Question: How does one create this?

If you try using a Toolbar and you have inflated MenuItems you'll quickly find out that your Toolbar layout will shrink in width so it does not overlay the MenuItems.
The only thing that comes to mind is inflating a layout and adding it to the Window as an overlay that sits on top of the ActionBar. Remember, this is not a problem if you do not need to inflate MenuItems in your Toolbar/ActionBar as then you are given the full width to occupy.
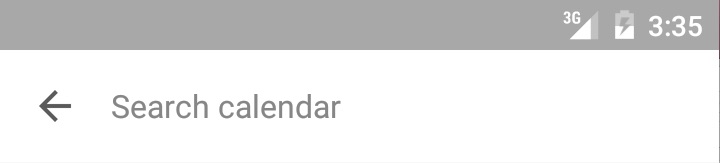
Answer: So I went with the route of adding my view as an overlay.
'''
/**
* A Material themed search view that should be overlayed on the Toolbar.
*/
public class SearchView extends FrameLayout implements View.onClickListener {
// The search input
private final EditText mSearchEditText;
// The X button to clear the search
private final View mClearSearch;
// Listeners
private onSearchListener mOnSearchListener;
private onSearchCancelListener;
/**
* Interface definition for a callback to be invoked when a search is submitted.
*/
public interface onSearchListener {
void onSearch(String query);
}
/**
* Interface definition for a callback to be invoked when a search is canceled.
*/
public interface onSearchCancelListener {
onCancelSearch();
}
public SearchView(final Context context) {
this(context, null);
}
public SearchView(final Context context, final AttributeSet attrs) {
this(context, attrs, -1);
}
public SearchView(final Context context, final AttributeSet attrs, final int defStyle) {
super(context, attrs, defStyle);
final LayoutInflater factory = LayoutInflater.from(context);
factory.inflate(R.layout.toolbar_searchview, this);
mSearchEditText = (EditText)findViewById(R.id.search_field);
// Show/Hide the "X" button as text is entered/erased
mSearchEditText.addTextChangedListener(new TextWatcher() {
@Override
public void beforeTextChanged(CharSequence s, int start, int count, int after) {}
@Override
public void onTextChanged(CharSequence s, int start, int before, int count) {
toggleClearSearchButton(s);
}
@Override
public void afterTextChanged(Editable s) {}
});
// Add listeners for "Enter" or "Search" key events
mSearchEditText.setOnKeyListener(new OnKeyListener() {
@Override
public boolean onKey(View v, int keyCode, KeyEvent event) {
// Allow "Enter" key on hardware keyboard or "Search" key on soft-input to submit
if ((event.getAction() == KeyEvent.ACTION_UP) &&
(keyCode == KeyEvent.KEYCODE_ENTER ||
keyCode == KeyEvent.KEYCODE_SEARCH)) {
final String query = getSearchQuery();
// Do nothing if query is empty
if (!TextUtils.isEmpty(query) && mOnSearchListener != null) {
mOnSearchListener.onSearch(query);
}
return true;
}
return false;
}
});
findViewById(R.id.cancel_search).setOnClickListener(this);
mClearSearch = findViewById(R.id.clear_search);
mClearSearch.setOnClickListener(this);
// Hide this view until we're ready to show it
setVisibility(View.GONE);
setBackgroundColor(Color.WHITE);
}
/**
* Register a callback to be invoked which a search is submitted.
*
* @param l the callback that will run
*/
public void setOnSearchListener(final onSearchListener l) {
mOnSearchListener = l;
}
/**
* Register a callback to be invoked which a search is canceled.
*
* @param l the callback that will run
*/
public void setOnSearchCancelListener(final onSearchCancelListener l) {
mOnSearchCancelListener = l;
}
/**
* Sets the search query.
*
* @param query the query
*/
public void setSearchQuery(final String query) {
mSearchEditText.setText(query);
toggleClearSearchButton(query);
}
/**
* Returns the search query or null if none entered.
*/
public String getSearchQuery() {
return mSearchEditText.getText() != null ? mSearchEditText.getText().toString() : null;
}
/**
* Returns {@code true} if the search view is visible, {@code false} otherwise.
*/
public boolean isSearchViewVisible() {
return getVisibility() == View.VISIBLE;
}
// Show the SearchView
public void display() {
if (isSearchViewVisible()) return;
setVisibility(View.VISIBLE);
setAlpha(0f);
animate().alpha(1f)
.setDuration(200);
}
// Hide the SearchView
public void hide() {
if (!isSearchViewVisible()) return;
clearSearch();
animate().alpha(0f)
.setDuration(200);
// Delay hiding view until animation is complete
postDelayed(new Runnable() {
@Override
public void run() {
setVisibility(View.GONE);
}
}, 200);
}
// LayoutParams for this overlay
public static WindowManager.LayoutParams getSearchViewLayoutParams(final Activity activity) {
final Rect rect = new Rect();
final Window window = activity.getWindow();
window.getDecorView().getWindowVisibleDisplayFrame(rect);
final int statusBarHeight = rect.top;
final TypedArray actionBarSize = activity.getTheme().obtainStyledAttributes(
new int[] {R.attr.actionBarSize});
final int actionBarHeight = actionBarSize.getDimensionPixelSize(0, 0);
actionBarSize.recycle();
final WindowManager.LayoutParams params = new WindowManager.LayoutParams(
rect.right /* This ensures we don't go under the navigation bar in landscape */,
actionBarHeight,
WindowManager.LayoutParams.TYPE_APPLICATION_PANEL,
/* Allow touches to views outside of overlay */
WindowManager.LayoutParams.FLAG_NOT_TOUCH_MODAL,
PixelFormat.TRANSLUCENT);
params.gravity = Gravity.TOP | Gravity.START;
params.x = 0;
params.y = statusBarHeight;
return params;
}
private void toggleClearSearchButton(final CharSequence query) {
mClearSearch.setVisibility(!TextUtils.isEmpty(query) ? View.VISIBLE : View.INVISIBLE);
}
private void clearSearch() {
mSearchEditText.setText("");
mClearSearch.setVisibility(View.INVISIBLE);
}
private void onCancelSearch() {
// Default is to hide this view unless an onSearchCancelListener is available
if (mOnSearchCancelListener != null) {
mOnSearchCancelListener.onCancelSearch();
} else {
hide();
}
}
@Override
public boolean dispatchKeyEvent(@NotNull final KeyEvent event) {
// Handle "Back" key presses
if (event.getAction() == KeyEvent.ACTION_UP &&
event.getKeyCode() == KeyEvent.KEYCODE_BACK) {
onCancelSearch();
return true;
}
return super.dispatchKeyEvent(event);
}
@Override
public void onClick(View v) {
final int id = v.getId();
switch (id) {
case R.id.cancel_search:
onCancelSearch();
break;
case R.id.clear_search:
clearSearch();
break;
}
}
}
'''
Here is the layout
'''
<?xml version="1.0" encoding="utf-8"?>
<LinearLayout xmlns:android="http://schemas.android.com/apk/res/android"
android:orientation="horizontal"
android:layout_width="match_parent"
android:layout_height="?attr/actionBarSize">
<android.support.v7.internal.widget.TintImageView
android:id="@+id/cancel_search"
android:layout_width="56dp"
android:layout_height="match_parent"
android:background="?attr/selectableItemBackgroundBorderless"
android:contentDescription="@string/search"
android:scaleType="center"
android:src="@drawable/abc_ic_ab_back_mtrl_am_alpha" />
<EditText
android:id="@+id/search_actionbar_query_text"
android:layout_width="0dp"
android:layout_height="match_parent"
android:layout_weight="1"
android:background="@android:color/transparent"
android:gravity="center_vertical"
android:hint="@string/search_hint"
android:imeOptions="actionSearch|flagNoExtractUi"
android:inputType="text|textNoSuggestions"
android:textColor="@color/search_text_color"
android:textColorHint="@color/search_hint_text_color"
android:singleLine="true"
android:textSize="16sp" />
<android.support.v7.internal.widget.TintImageView
android:id="@+id/clear_search"
android:layout_width="56dp"
android:layout_height="match_parent"
android:background="?attr/selectableItemBackgroundBorderless"
android:scaleType="center"
android:src="@drawable/abc_ic_clear_mtrl_alpha"
android:visibility="invisible" />
</LinearLayout>
'''
Here is our implementation in an Activity
'''
public class SearchActivity extends AppCompatActivity implements SearchView.onSearchListener, View.onClickListener {
private static final String BUNDLE_KEY_SEARCH_SHOWN = "key_search_shown";
private static final String BUNDLE_KEY_SEARCH_QUERY = "key_search_query";
// Keep track of whether the SearchView has been added to the window
private boolean mSearchViewAdded = false;
private SearchView mSearchView;
private Toolbar mToolbar;
private WindowManager mWindowManager;
// Bundle passed in to onCreate()
private Bundle mSavedInstanceState;
@Override
protected void onCreate(Bundle icicle) {
super.onCreate(icicle);
mSavedInstanceState = icicle;
mWindowManager = (WindowManager) getSystemService(Context.WINDOW_SERVICE);
// This is just an example so you would need to tie this to your own button. This is here so you can show/hide the SearchView.
findViewById(R.id.sample_btn).setOnClickListener(this);
// You should have added a Toolbar View to your layout already so reference it here by your id you assigned it
mToolbar = (Toolbar)findViewById(R.id.toolbar);
if (mToolbar != null) {
mSearchView = new SearchView(this);
mSearchView.setOnSearchListener(this);
setSupportActionBar(mToolbar);
}
}
@Override
protected void onResume() {
super.onResume();
if (mToolbar != null) {
// Delay adding SearchView until Toolbar has finished loading
mToolbar.post(new Runnable() {
@Override
public void run() {
if (!mSearchViewAdded && mWindowManager != null) {
mWindowManager.addView(mSearchView,
SearchView.getSearchViewLayoutParams(SearchActivity.this));
mSearchViewAdded = true;
if (mSavedInstanceState != null) {
mSearchView.setSearchQuery(
mSavedInstanceState.getString(BUNDLE_KEY_SEARCH_QUERY));
if (mSavedInstanceState.getBoolean(BUNDLE_KEY_SEARCH_SHOWN)) {
mSearchView.display();
}
}
}
}
});
}
}
@Override
protected void onPause() {
super.onPause();
if (mSearchViewAdded) {
try {
mWindowManager.removeView(mSearchView);
} catch (IllegalArgumentException e) {
// Have seen this happen on occasion during orientation change.
}
mSearchViewAdded = false;
}
}
@Override
public void onSaveInstanceState(Bundle outState) {
if (mSearchView != null) {
outState.putBoolean(BUNDLE_KEY_SEARCH_SHOWN, mSearchView.isSearchViewVisible());
outState.putString(BUNDLE_KEY_SEARCH_QUERY, mSearchView.getSearchQuery());
}
}
@Override
public void onClick(View v) {
final int id = v.getId();
switch (id) {
case R.id.sample_btn:
if (mSearchView.isSearchVisible()) {
mSearchView.hide();
} else {
mSearchView.display();
}
break;
}
}
@Override
public void onSearch(final String query) {
// Handle search here
}
}
'''